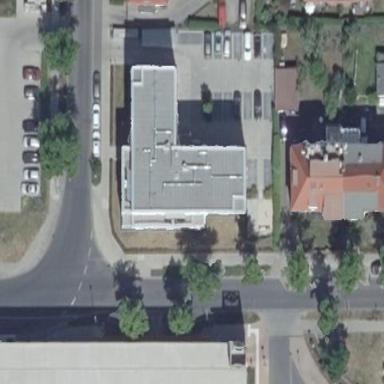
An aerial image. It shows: White building with flat roof made of silver tar paper.